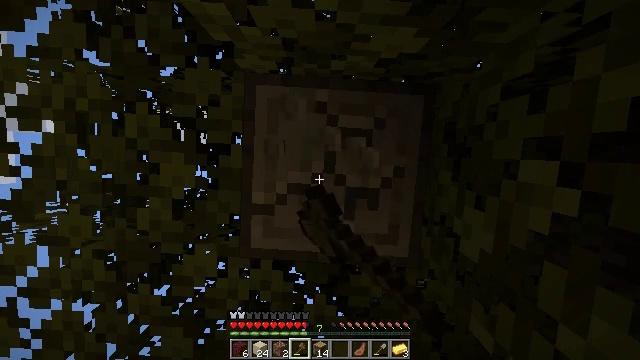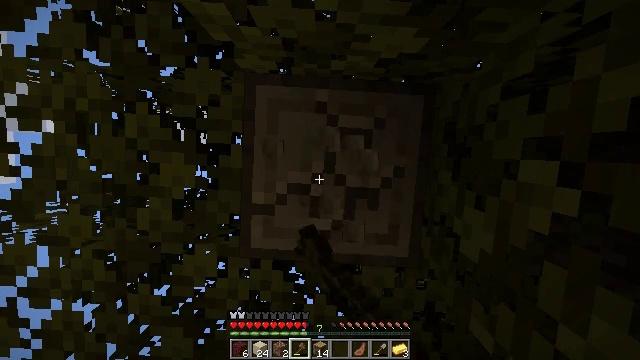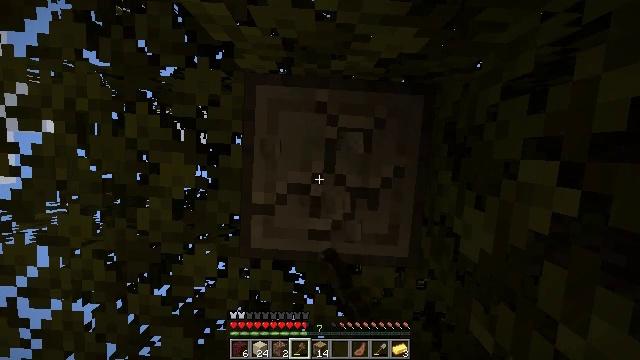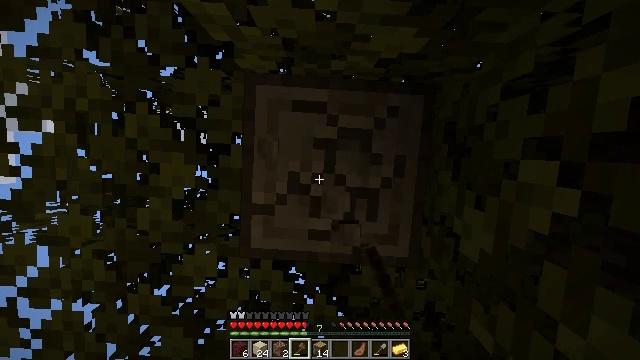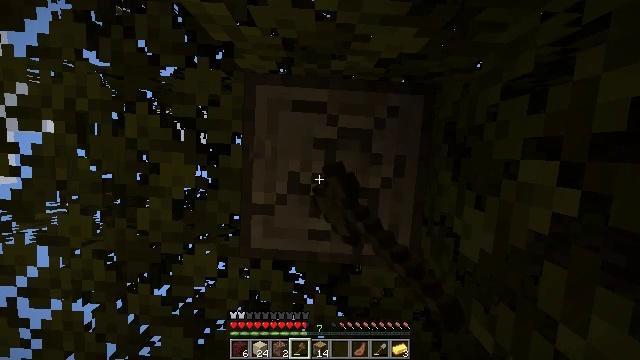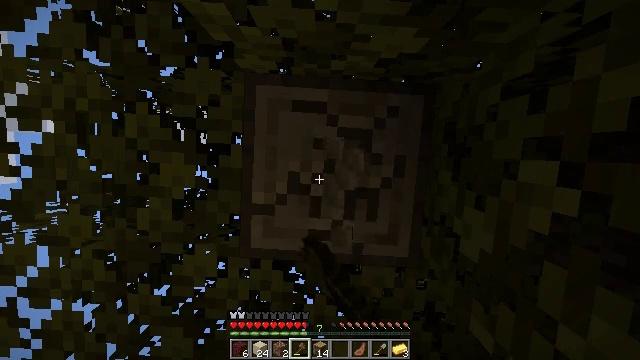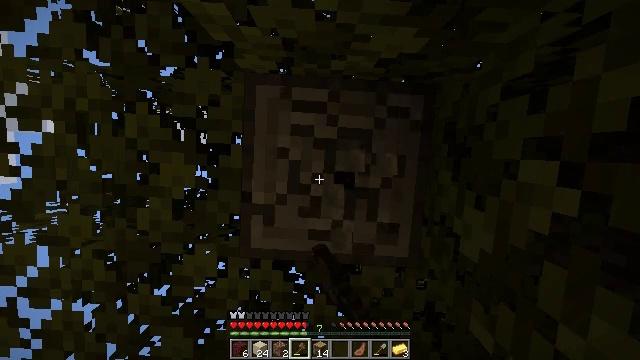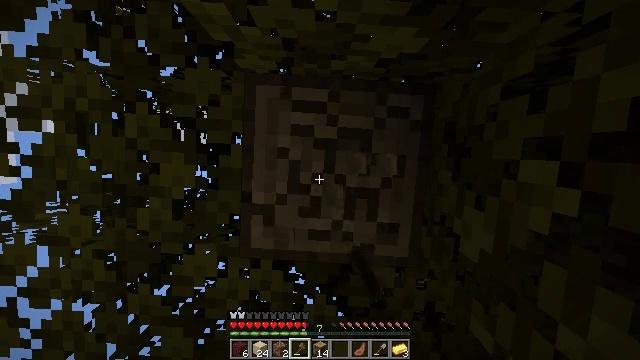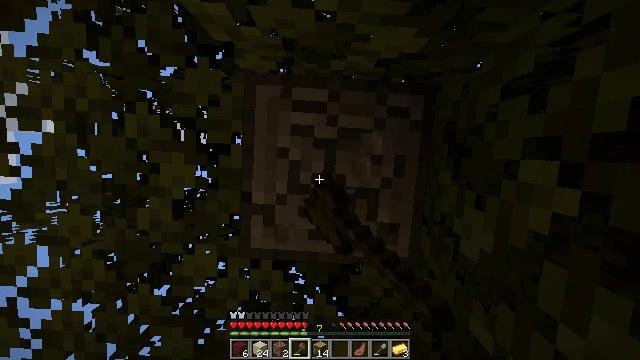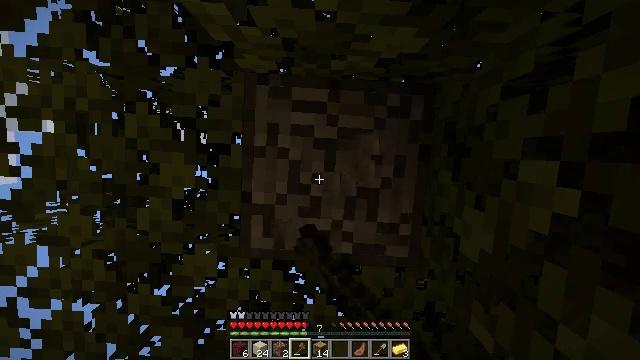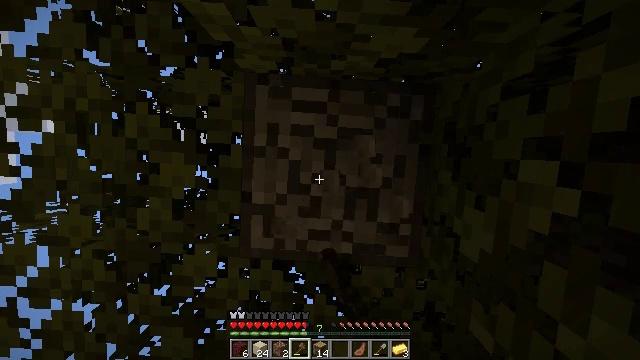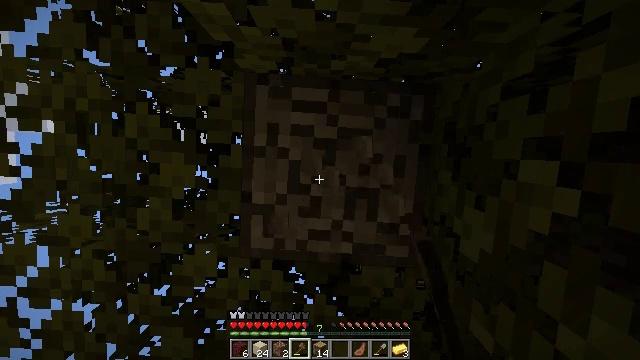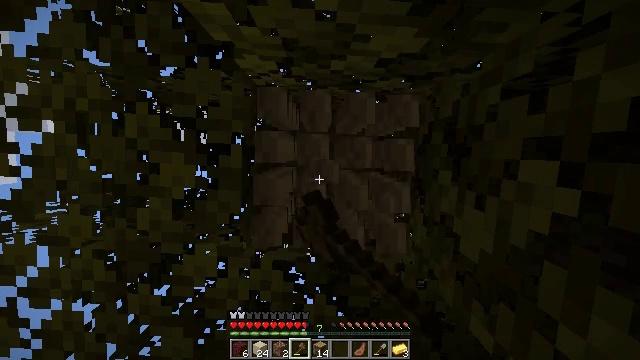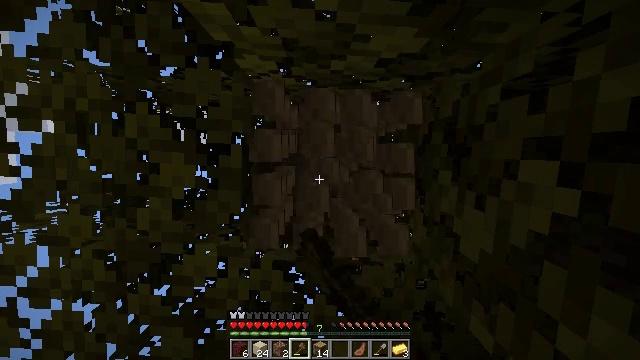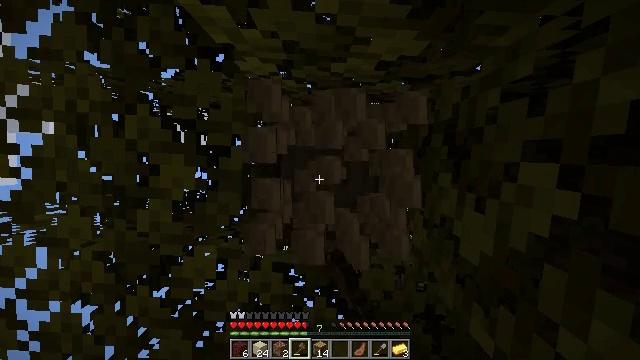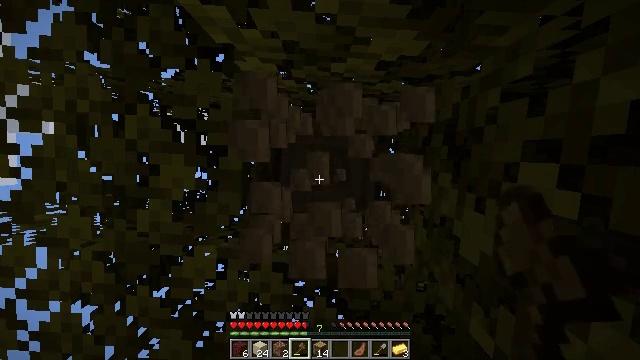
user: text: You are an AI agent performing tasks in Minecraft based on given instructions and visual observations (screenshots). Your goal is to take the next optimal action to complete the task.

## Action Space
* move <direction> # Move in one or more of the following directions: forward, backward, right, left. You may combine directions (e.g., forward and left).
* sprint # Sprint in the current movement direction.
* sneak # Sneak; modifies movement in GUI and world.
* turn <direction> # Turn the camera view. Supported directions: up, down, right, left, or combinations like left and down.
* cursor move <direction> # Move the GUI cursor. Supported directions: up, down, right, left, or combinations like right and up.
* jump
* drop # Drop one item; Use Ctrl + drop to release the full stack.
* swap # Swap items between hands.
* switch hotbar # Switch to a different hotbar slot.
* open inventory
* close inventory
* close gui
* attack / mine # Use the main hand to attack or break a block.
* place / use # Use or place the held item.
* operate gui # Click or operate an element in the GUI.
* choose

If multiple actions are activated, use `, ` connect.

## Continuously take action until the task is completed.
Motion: motion action
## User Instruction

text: Collect oak log for crafting.
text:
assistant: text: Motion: attack / mine
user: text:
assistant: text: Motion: attack / mine
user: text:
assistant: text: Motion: attack / mine
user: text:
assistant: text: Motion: attack / mine
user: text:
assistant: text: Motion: attack / mine
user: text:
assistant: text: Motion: attack / mine
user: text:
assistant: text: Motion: attack / mine
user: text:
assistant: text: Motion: attack / mine
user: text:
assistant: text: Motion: attack / mine
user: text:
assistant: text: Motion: attack / mine
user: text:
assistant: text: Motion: attack / mine
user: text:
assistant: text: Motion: attack / mine
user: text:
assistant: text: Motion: attack / mine
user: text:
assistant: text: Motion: attack / mine
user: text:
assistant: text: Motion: attack / mine
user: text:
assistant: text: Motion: attack / mine
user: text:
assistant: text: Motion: attack / mine
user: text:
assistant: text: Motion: attack / mine
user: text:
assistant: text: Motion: attack / mine
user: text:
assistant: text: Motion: attack / mine
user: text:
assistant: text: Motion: attack / mine
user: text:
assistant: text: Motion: attack / mine
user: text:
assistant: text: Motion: attack / mine
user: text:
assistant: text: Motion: attack / mine
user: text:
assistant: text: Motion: attack / mine
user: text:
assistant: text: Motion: attack / mine
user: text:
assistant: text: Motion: attack / mine
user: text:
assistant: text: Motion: attack / mine
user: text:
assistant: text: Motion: attack / mine
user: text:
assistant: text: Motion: attack / mine